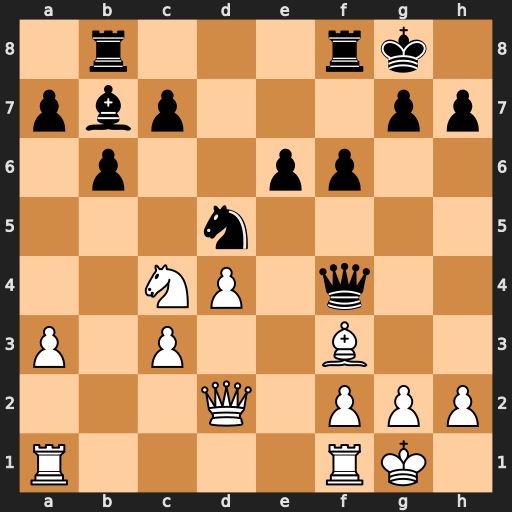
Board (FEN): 1r3rk1/pbp3pp/1p2pp2/3n4/2NP1q2/P1P2B2/3Q1PPP/R4RK1
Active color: w
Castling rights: -
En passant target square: -
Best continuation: Bxd5 Qxd2 Bxe6+ Kh8 Nxd2